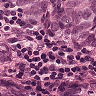
Metastatic tissue present: yes